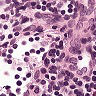
Metastatic tissue present: no